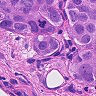
Metastatic tissue present: yes